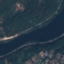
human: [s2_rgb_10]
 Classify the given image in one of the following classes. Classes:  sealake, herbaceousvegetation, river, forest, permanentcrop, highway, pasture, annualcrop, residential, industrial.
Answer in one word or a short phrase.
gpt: River